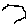
Label: hexagon